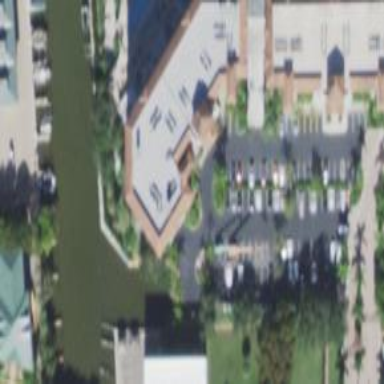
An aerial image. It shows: Hotel building.